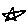
Label: star